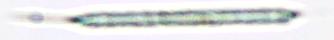
Label: Rhizosolenia